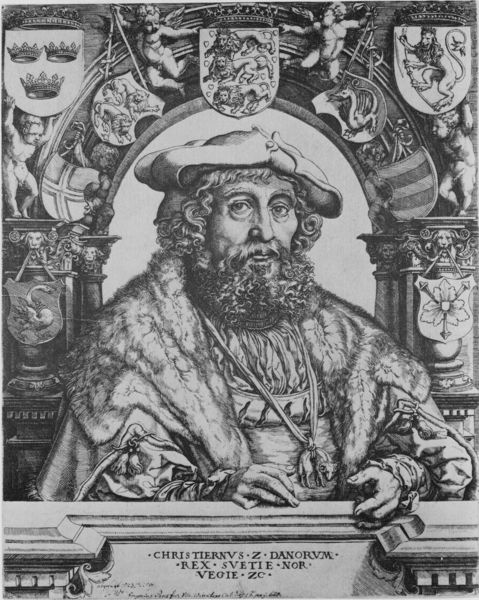
Titel: Bildnis von Christian II, König von Dänemark
Künstler: Hanns Lautensack
Institution: (Seriendruck)
Schlagwörter: gemälde, hand, kopf, mann, nackt, umhang, weiß, blume, finger, holz, hut, mund, nase, schmuck, schwarz, skizze, säule, säulen, zeichnung, blick, tier, tiere, alt, bart, kappe, mütze, augen, gesicht, hermelin, kragen, pelz, rahmen, vollbart, bildnis, gilde, hände, portrait, porträt, auge, gewand, mantel, reich, adel, kaufmann, blatt, augenbrauen, frontal, krone, locken, engel, putto, fell, schrift, bogen, man, kette, grafik, graphik, weis, baby, rundbogen, könig, inschrift, tor, name, nische, schild, maske, buch, torbogen, balustrade, druck, schwarzweiss, stich, text, schlange, orden, herrscher, kapitell, wappen, pelzkragen, gesims, löwen, mittelalter, löwe, putten, kupferstich, putti, graf, prägung, kronen, latein, tiger, fut, srich, druk, wappentier, goldenes vlies, rex, überladen, offiziell, 16. jahrhundert, graphik druck, däne, kuperstick, kpferstick, puutti